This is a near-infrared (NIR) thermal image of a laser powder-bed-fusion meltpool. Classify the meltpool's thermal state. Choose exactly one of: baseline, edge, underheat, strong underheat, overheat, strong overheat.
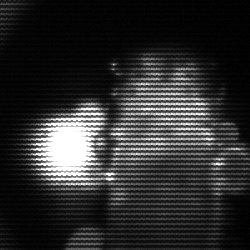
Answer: strong underheat